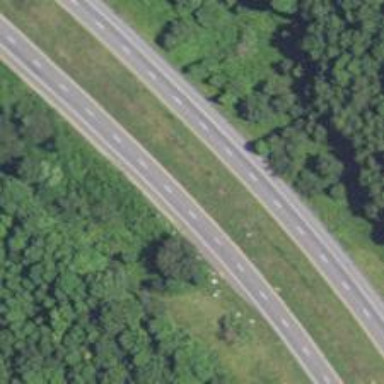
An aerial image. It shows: Asphalt trunk highway.